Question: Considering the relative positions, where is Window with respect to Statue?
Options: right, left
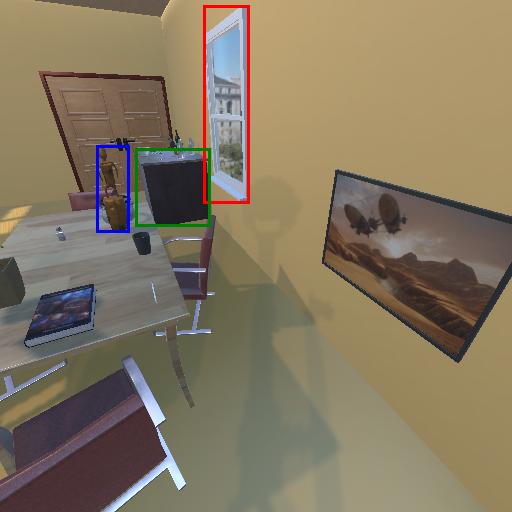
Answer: right